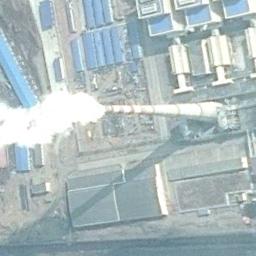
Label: thermal_power_station